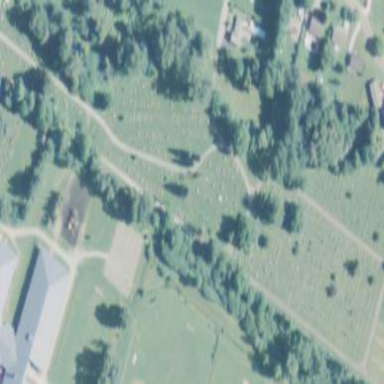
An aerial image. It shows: Cemetery.